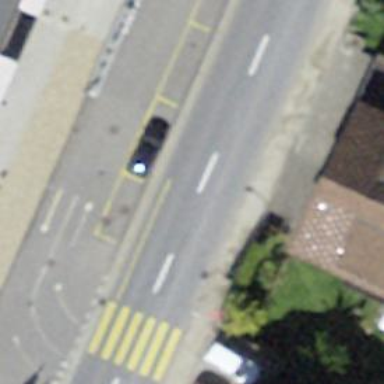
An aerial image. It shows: Primary road with asphalt surface.